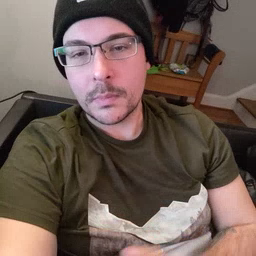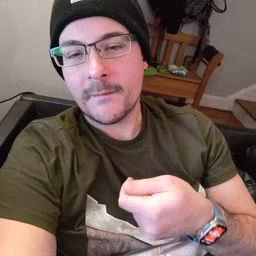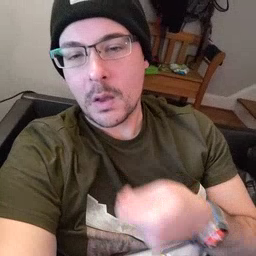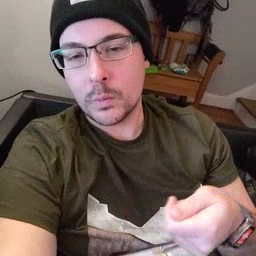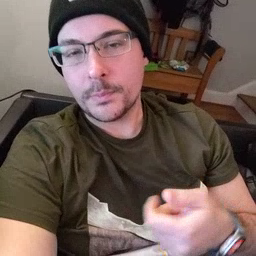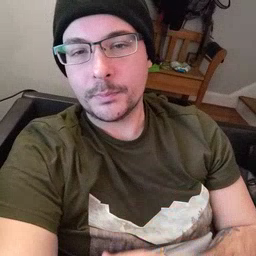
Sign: vacuum